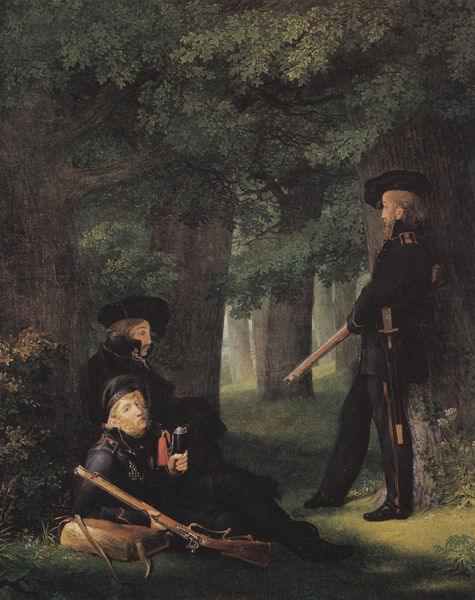
Titel: Theodor Körner, Friesen und Hartmann auf Vorposten
Künstler: Georg Friedrich Kersting
Standort: Berlin
Institution: Alte Nationalgalerie
Schlagwörter: baum, blau, blätter, dunkel, gemälde, gruppe, laub, mann, schatten, bäume, grün, landschaft, sitzen, blumen, braun, ellbogen, frankreich, hintergrund, hut, hüte, licht, männer, schwarz, vordergrund, blick, gras, rot, wiese, hochformat, anzug, bart, blond, mütze, mützen, schnurrbart, arm, stehen, portrait, porträt, wache, stamm, busch, einsam, gebüsch, sträucher, haare, mantel, sitzend, drei, personen, pflanzen, wald, sack, stock, liegen, pause, rast, romantik, lehnen, stämme, soldaten, draussen, pfeife, grun, betrachter, lichtung, militär, schwert, säbel, uniform, uniformen, waffen, soldat, waffe, degen, laubbaum, beutel, tasche, armee, heer, jagd, jäger, reh, gewehr, eiche, versteck, flinte, ranzen, tornister, eichen, gewehre, anlehnen, ausruhen, jagen, schießpulver, lager, studenten, büchse, förster, eichenblätter, schiessen, barret, eichenwald, husaen, huraren